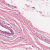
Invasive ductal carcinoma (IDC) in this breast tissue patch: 0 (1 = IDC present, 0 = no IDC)